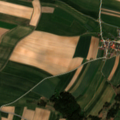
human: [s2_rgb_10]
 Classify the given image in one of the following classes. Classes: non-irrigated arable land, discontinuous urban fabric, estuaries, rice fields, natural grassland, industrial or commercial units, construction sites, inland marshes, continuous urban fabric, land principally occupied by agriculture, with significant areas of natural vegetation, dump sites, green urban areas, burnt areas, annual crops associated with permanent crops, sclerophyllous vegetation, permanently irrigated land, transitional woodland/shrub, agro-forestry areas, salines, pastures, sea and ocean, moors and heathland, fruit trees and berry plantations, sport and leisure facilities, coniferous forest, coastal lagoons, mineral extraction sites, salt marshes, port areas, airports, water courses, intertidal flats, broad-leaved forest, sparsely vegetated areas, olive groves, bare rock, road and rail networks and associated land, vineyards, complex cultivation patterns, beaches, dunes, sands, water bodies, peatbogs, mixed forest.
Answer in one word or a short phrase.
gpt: non-irrigated arable land, land principally occupied by agriculture, with significant areas of natural vegetation, coniferous forest